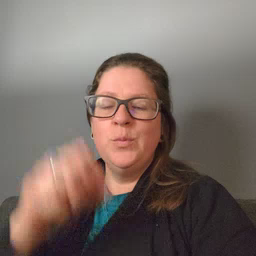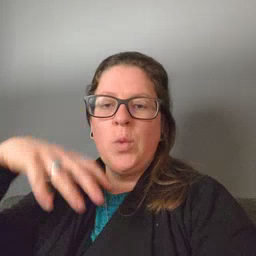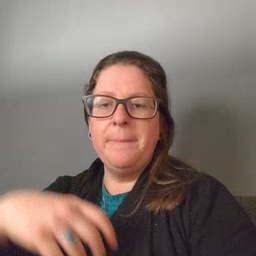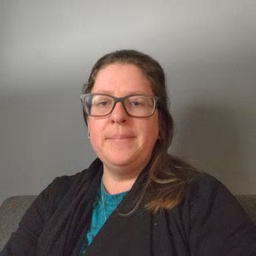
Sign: drop